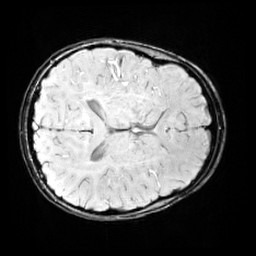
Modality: SWI
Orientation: axial
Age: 13
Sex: female
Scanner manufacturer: siemens
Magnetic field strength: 3 T
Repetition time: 0.027 s
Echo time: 0.02 s